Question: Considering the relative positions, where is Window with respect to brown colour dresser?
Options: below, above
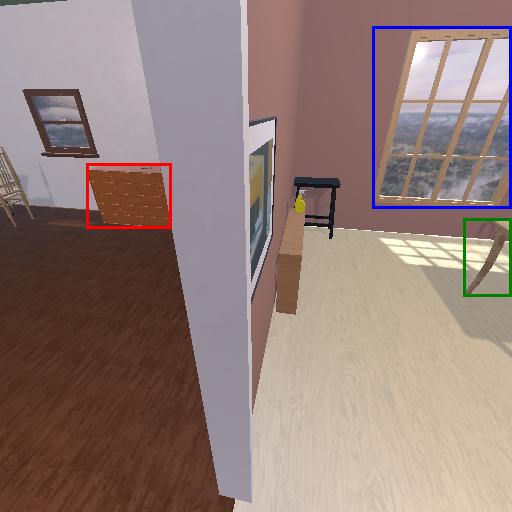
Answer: below